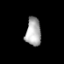
Tissue: prostate
Cell type: T cells
Senescence score: 0.3445
Nuclear area (px): 425
Mean DAPI intensity: 169.602